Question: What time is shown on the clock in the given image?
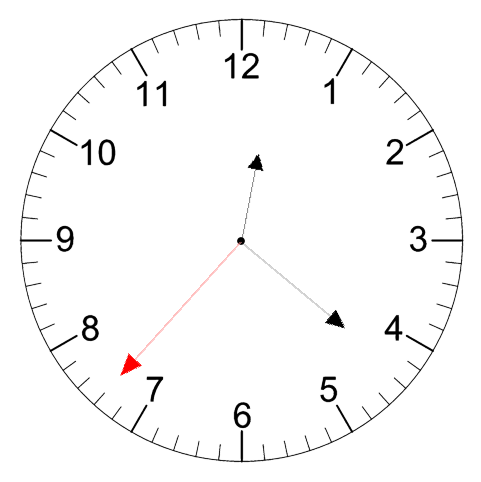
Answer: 12:21:37